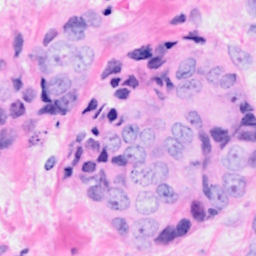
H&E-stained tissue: Breast